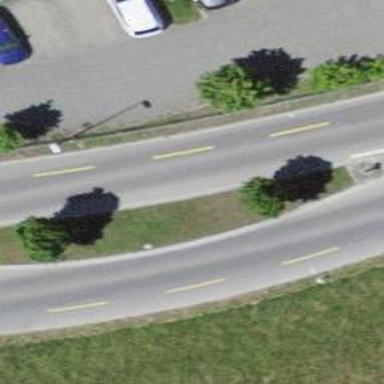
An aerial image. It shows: Secondary road with asphalt surface. It has cycle lane on both sides.